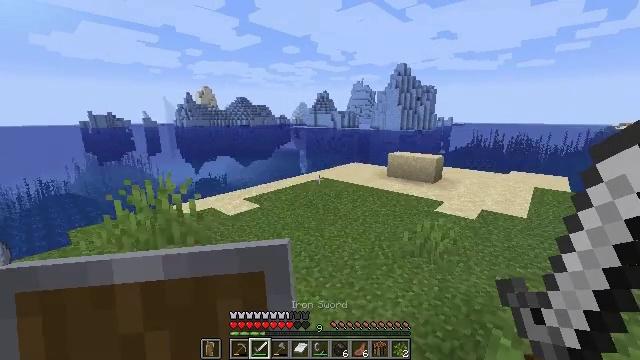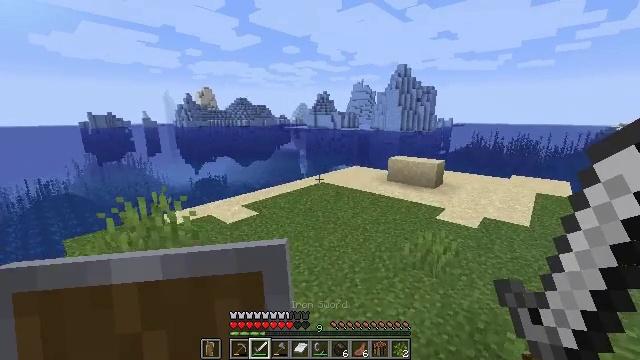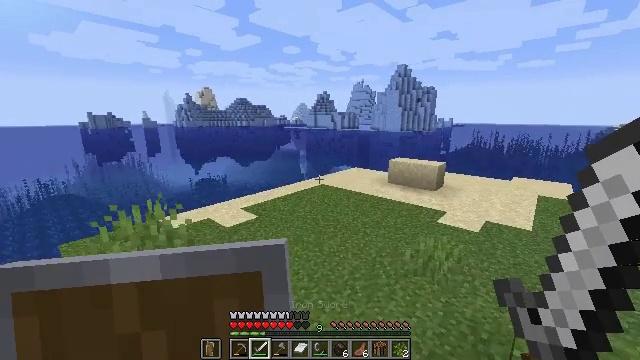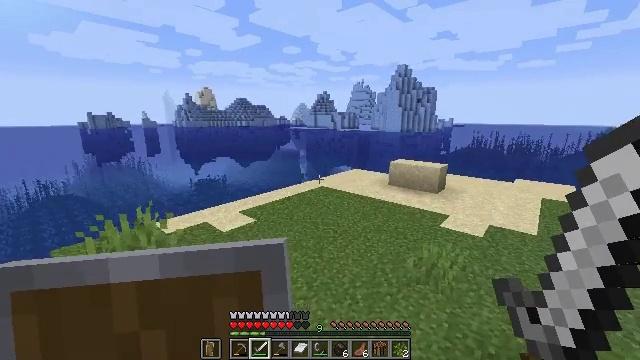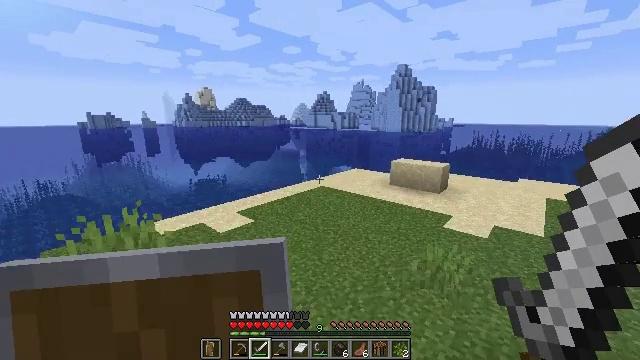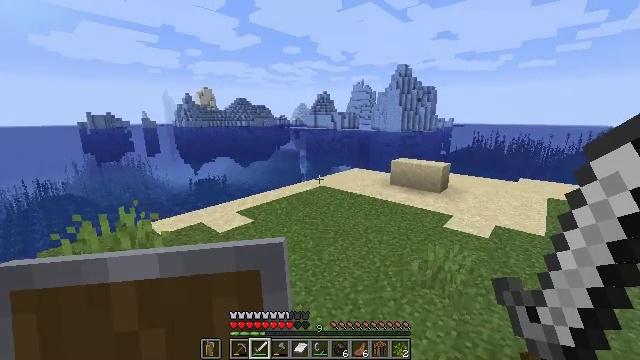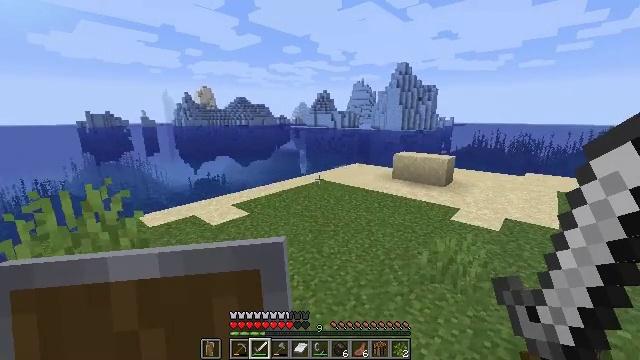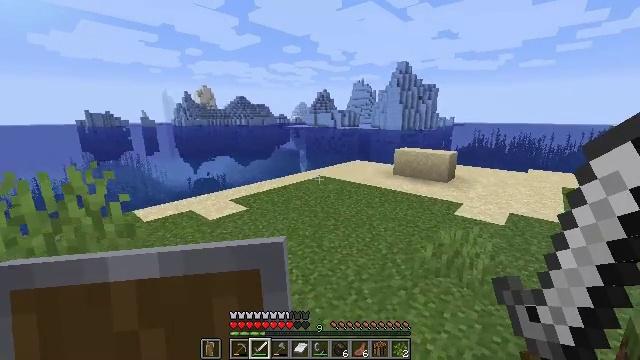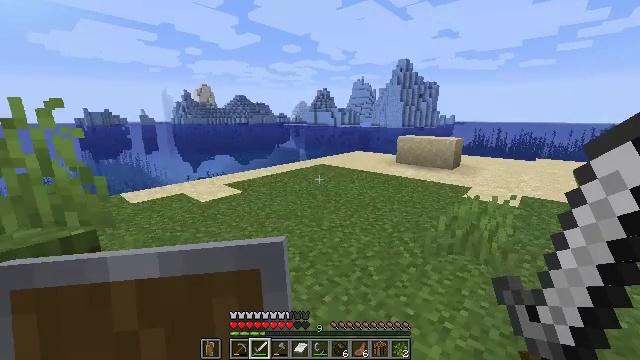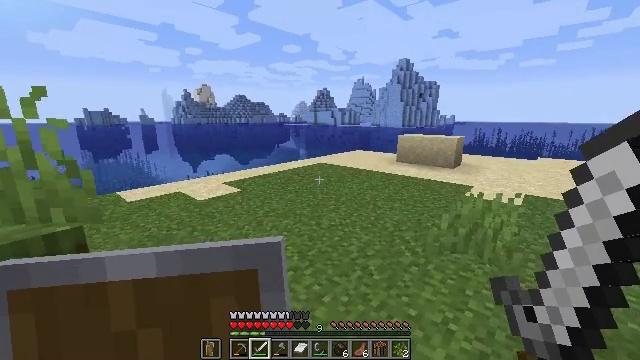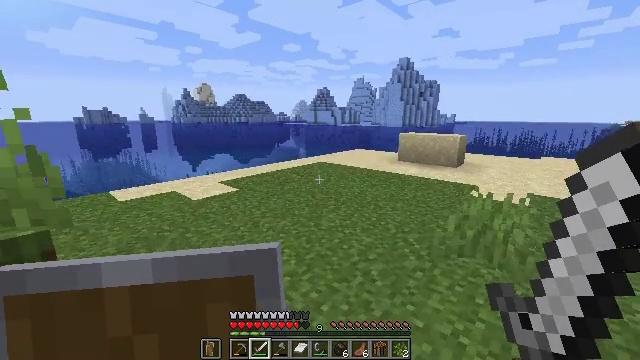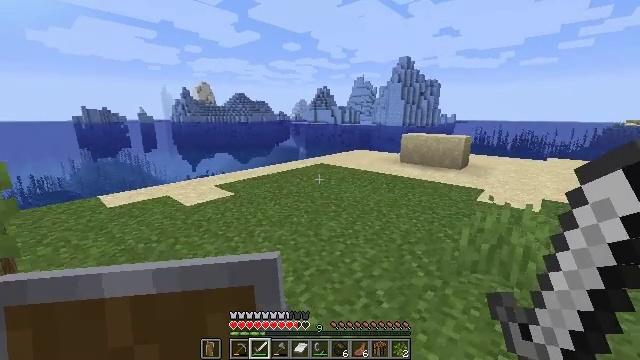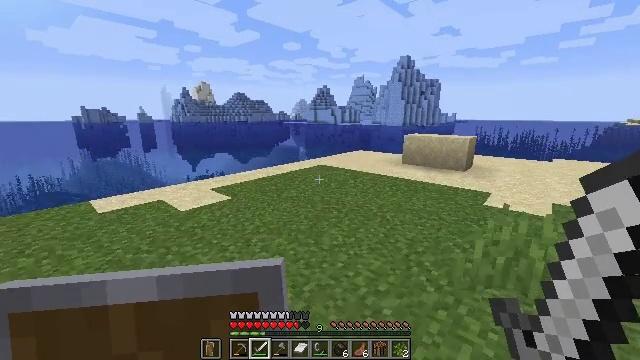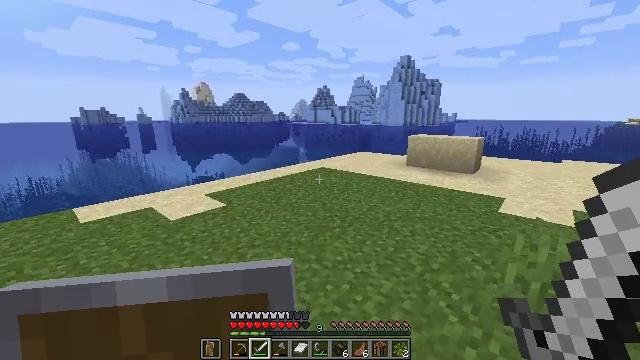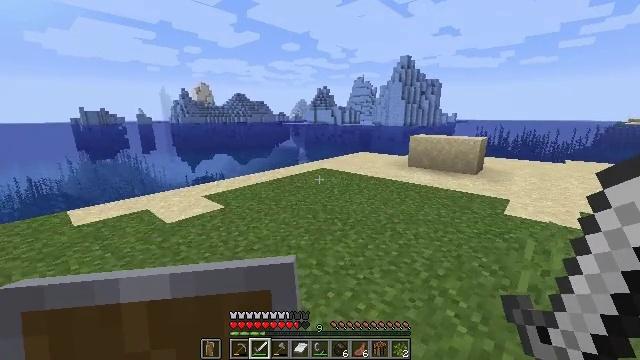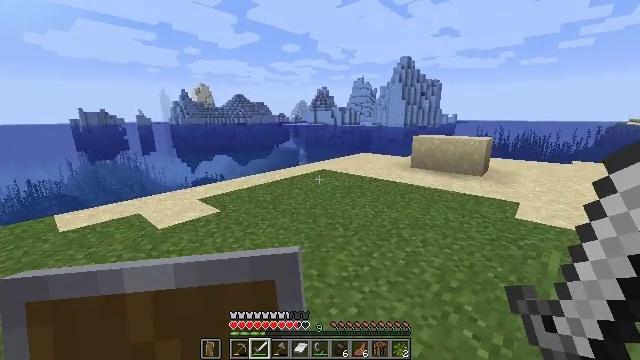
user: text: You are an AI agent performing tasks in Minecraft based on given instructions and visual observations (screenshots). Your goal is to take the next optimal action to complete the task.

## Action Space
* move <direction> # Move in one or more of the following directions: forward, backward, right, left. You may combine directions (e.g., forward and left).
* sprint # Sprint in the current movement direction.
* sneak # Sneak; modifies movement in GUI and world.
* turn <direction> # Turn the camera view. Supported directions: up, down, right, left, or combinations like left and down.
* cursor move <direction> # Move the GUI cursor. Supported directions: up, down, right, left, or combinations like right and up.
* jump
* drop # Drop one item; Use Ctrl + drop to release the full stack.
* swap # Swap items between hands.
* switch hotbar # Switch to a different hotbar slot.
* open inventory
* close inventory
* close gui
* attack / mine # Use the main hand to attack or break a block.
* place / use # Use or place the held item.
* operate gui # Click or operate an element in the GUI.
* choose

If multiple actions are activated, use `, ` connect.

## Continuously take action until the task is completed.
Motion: motion action
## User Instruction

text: Gather packed ice blocks.
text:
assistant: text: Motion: move forward, jump
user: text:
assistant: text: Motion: move forward, jump
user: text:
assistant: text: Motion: move forward
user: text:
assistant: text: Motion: move forward
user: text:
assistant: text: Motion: move forward
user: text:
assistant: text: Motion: move forward
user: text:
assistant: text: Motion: move forward
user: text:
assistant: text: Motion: move forward
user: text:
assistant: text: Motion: move forward
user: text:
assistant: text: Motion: move forward
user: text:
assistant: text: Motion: move forward
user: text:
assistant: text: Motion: move forward
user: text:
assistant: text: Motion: move forward
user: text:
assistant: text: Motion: move forward
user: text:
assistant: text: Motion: move forward
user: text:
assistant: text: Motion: move forward
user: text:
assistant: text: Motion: move forward, jump
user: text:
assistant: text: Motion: move forward, turn right and up, jump
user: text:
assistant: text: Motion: move forward, jump
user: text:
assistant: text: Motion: move forward, turn right and up, jump
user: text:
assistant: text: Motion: move forward, turn up, jump
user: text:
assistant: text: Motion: move forward, turn right and up, jump
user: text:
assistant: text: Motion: move forward, turn up
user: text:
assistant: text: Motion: move forward
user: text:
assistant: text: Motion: move forward, turn up
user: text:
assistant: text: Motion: move forward, turn right and up
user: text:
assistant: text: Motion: move forward
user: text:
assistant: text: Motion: move forward
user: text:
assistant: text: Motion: move forward
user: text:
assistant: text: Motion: move forward